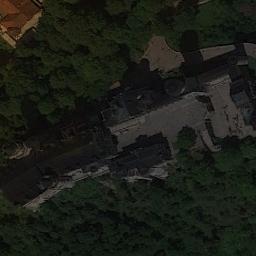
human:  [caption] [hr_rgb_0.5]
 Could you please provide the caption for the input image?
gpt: The gray palace is surrounded by a forest .

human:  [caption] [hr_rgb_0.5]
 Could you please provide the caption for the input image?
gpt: One side of the palace is the road and the other side is lush woods .

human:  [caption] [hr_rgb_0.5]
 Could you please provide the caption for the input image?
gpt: The palace is surrounded by trees .

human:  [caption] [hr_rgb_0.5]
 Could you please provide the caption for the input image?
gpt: Many trees are beside the palace .

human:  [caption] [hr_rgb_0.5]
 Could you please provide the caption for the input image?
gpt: There are many green trees around the black palace .